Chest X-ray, PA view. Patient: 51 years old, sex M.
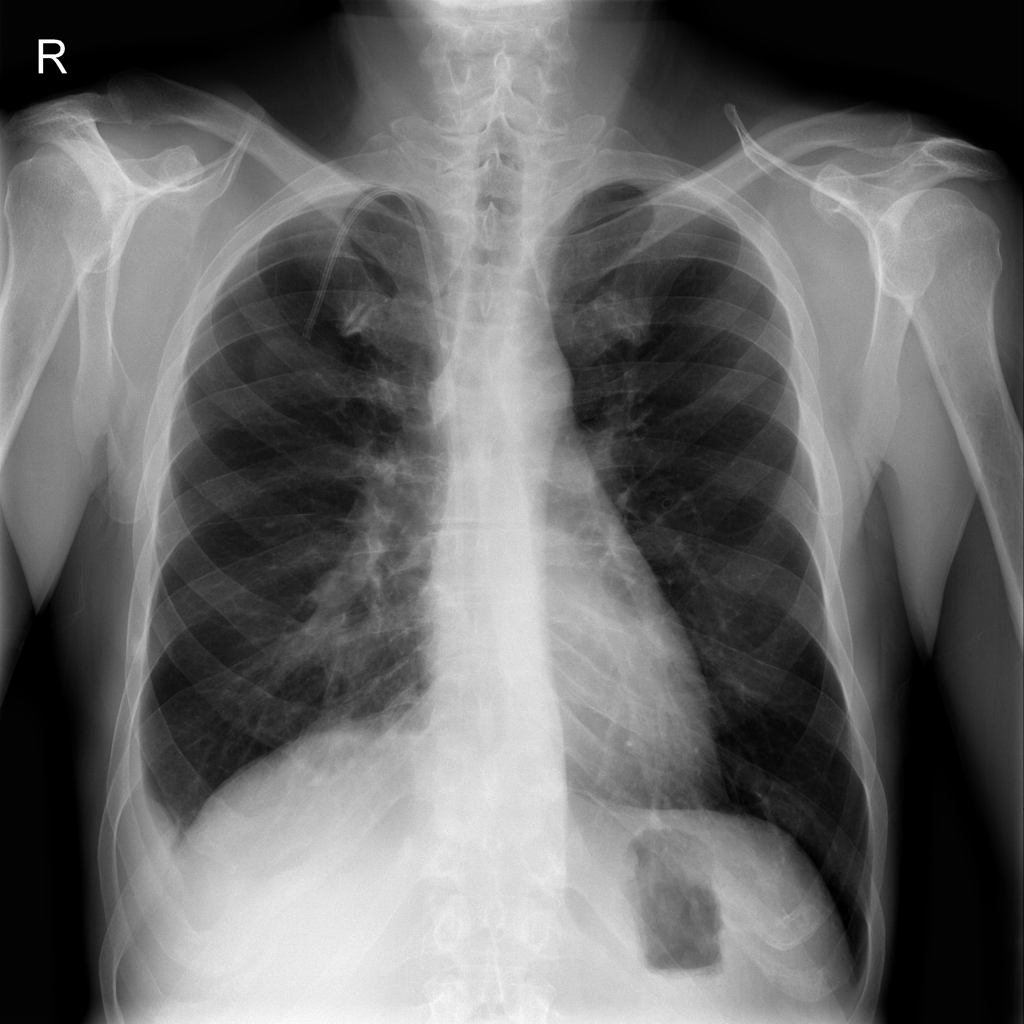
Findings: Effusion